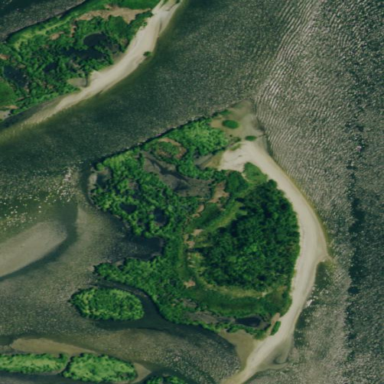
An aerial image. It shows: Islet along the coastline.